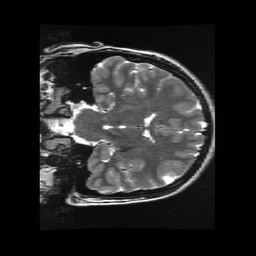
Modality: T2w
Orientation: coronal
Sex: female
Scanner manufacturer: ge
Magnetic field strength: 3 T
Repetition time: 5 s
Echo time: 0.09895 s